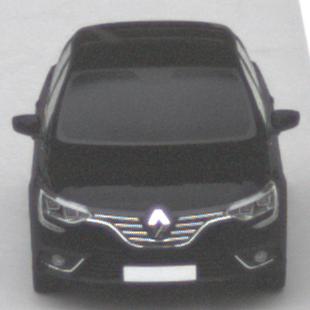
Make: Renault
Model: Mégane ENERGY TCe 100
Detailed model: Mégane (IV)
Model produced from: 2016/03
Model produced until: 2018/08
Doors: 5
Color: black
Road condition: dry road
Daytime: midday
Contrast: low contrast